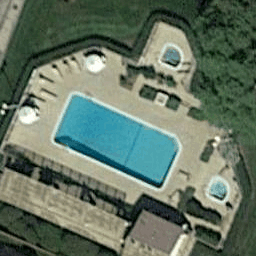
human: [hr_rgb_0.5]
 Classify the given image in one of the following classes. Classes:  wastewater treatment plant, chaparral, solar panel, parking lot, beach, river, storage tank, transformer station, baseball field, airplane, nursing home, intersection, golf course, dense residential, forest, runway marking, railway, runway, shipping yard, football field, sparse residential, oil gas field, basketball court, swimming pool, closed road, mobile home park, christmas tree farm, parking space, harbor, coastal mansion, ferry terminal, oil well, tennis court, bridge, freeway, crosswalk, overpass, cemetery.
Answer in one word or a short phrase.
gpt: swimming pool